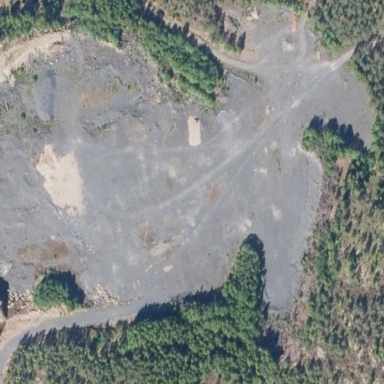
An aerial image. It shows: Quarry area.